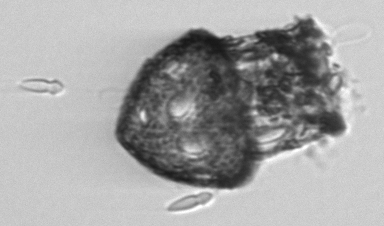
Label: Dictyocysta